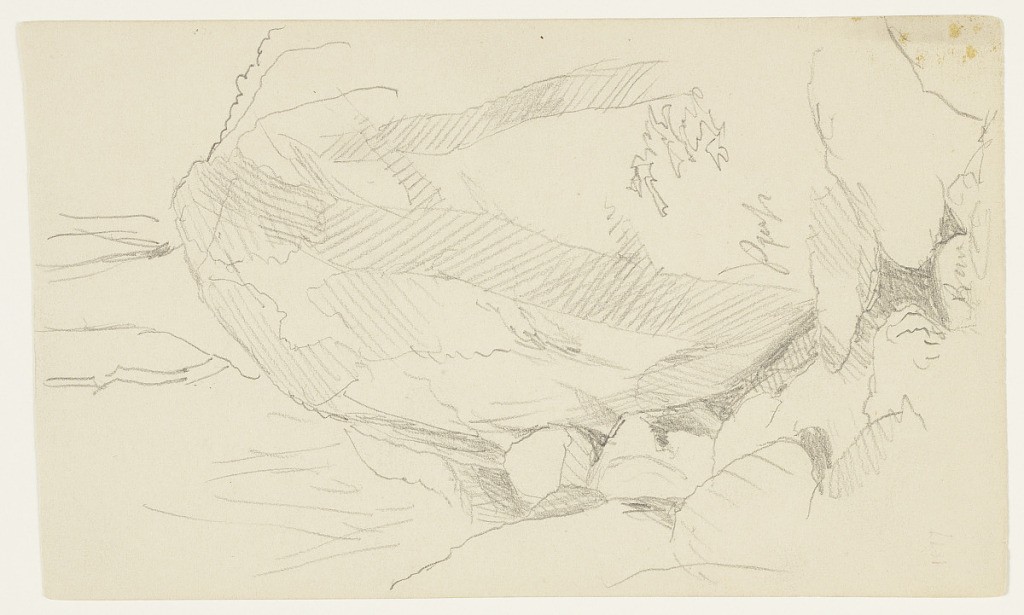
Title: Boulder and Rocks, Maine
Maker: Frederic Edwin Church, American, 1826–1900
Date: probably 1877
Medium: Graphite on white wove paper
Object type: Drawing
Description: Landscape sketch showing a view of a large boulder in the woods of Maine, likely near Lake Millinocket. The tall, round boulder dominates the foreground at right, and his shown with an undulating, craggy surface that is variously illuminated and in shadow. Several smaller stones at left appear to be wedged between this boulder and another, cut out of view at left. In the background at center and left, the base of a tree trunk and other vegetation are loosely rendered.